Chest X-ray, AP view. Patient: 64 years old, sex M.
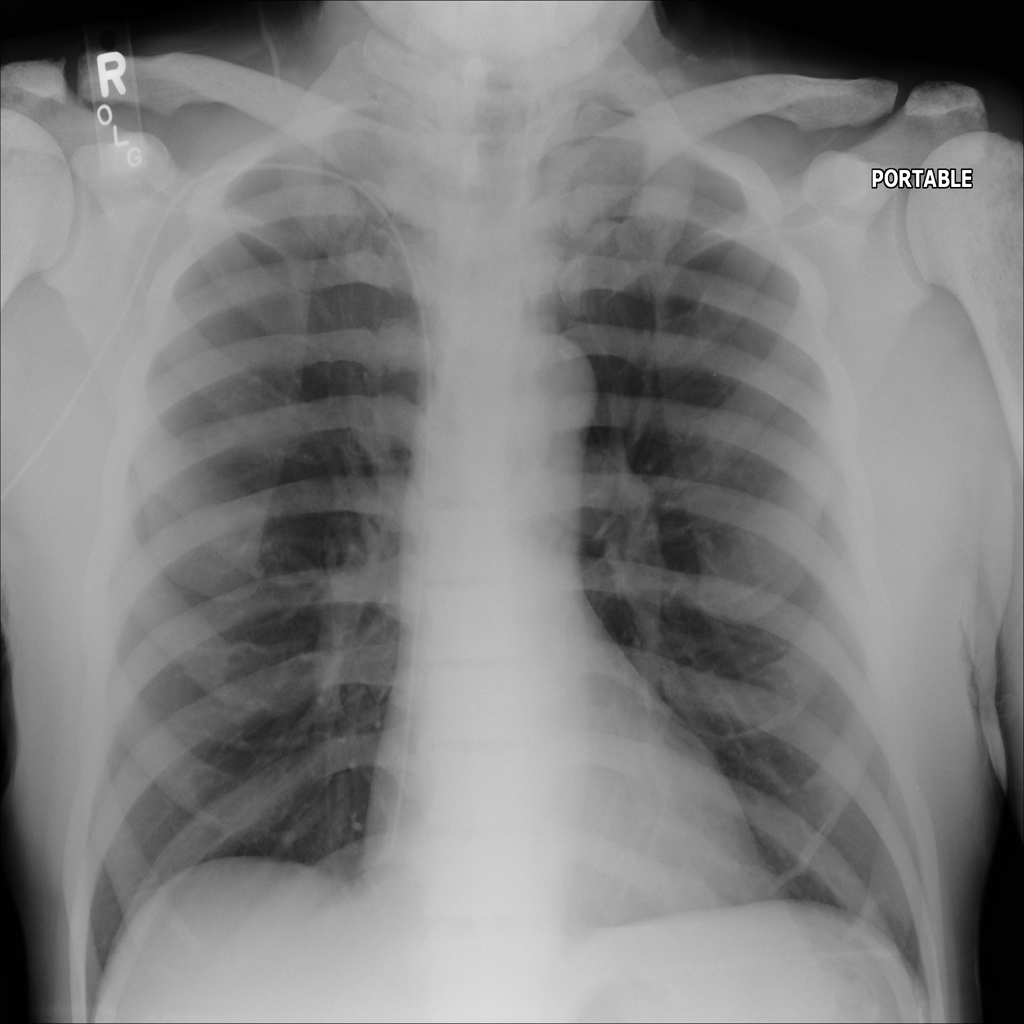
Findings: No Finding